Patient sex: F
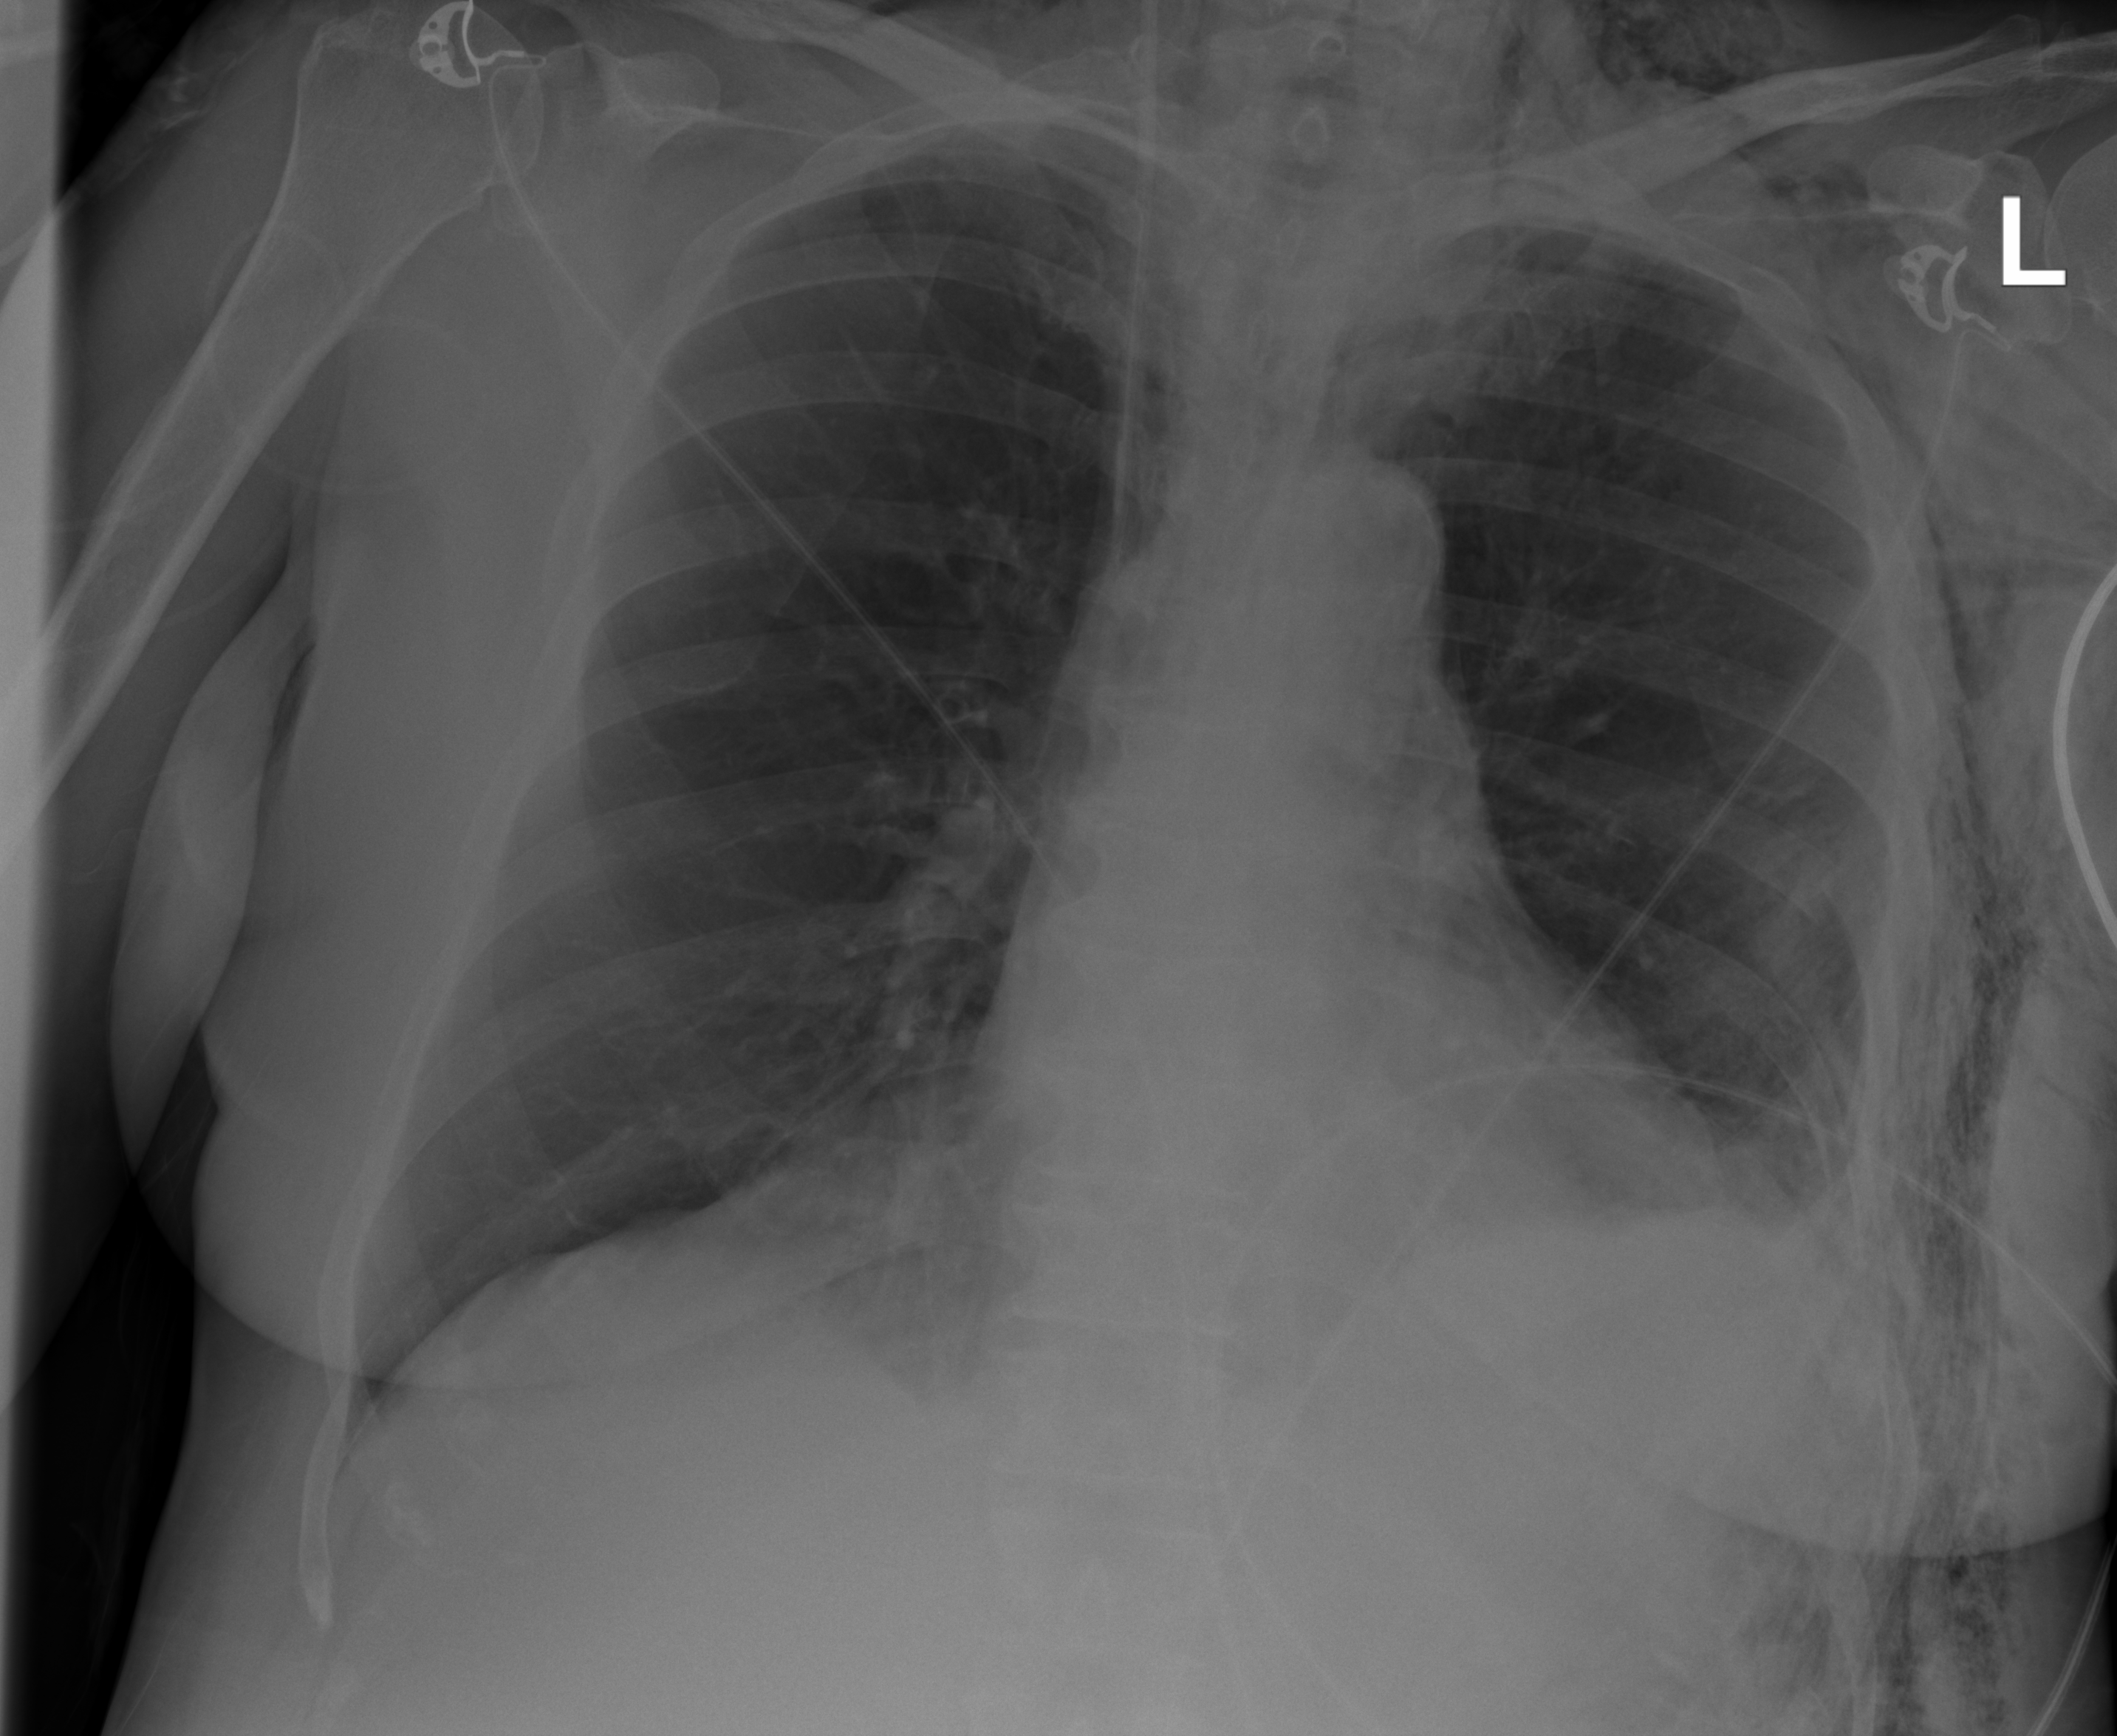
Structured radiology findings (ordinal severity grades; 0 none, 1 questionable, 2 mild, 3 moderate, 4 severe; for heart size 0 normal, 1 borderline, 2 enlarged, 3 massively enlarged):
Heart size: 0
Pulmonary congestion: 0
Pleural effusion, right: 0
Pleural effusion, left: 2
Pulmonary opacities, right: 0
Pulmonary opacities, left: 0
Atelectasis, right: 0
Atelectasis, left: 2